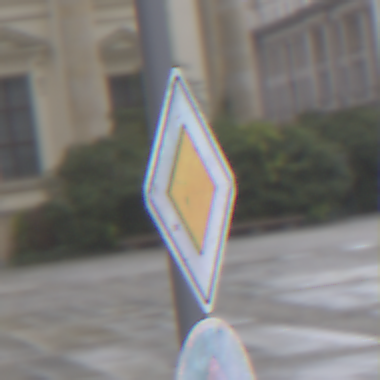
Verkehrszeichen: Vorfahrtsstrasse
Zusatzzeichen unten: VorgeschriebeneFahrtrichtungGeradeaus
Umgebung: Outdoor, Urban
Tageszeit: Midday
Wetter: Overcast
Licht: Natural
Jahreszeit: NotSpecified
Kontrast: LowContrast